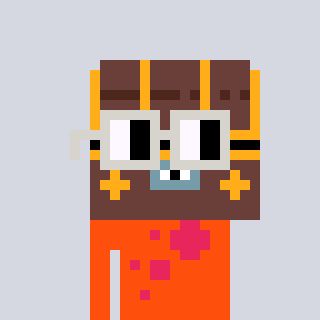
a pixel art character with square light gray glasses, a treasure chest-shaped head and a orange-colored body on a cool background